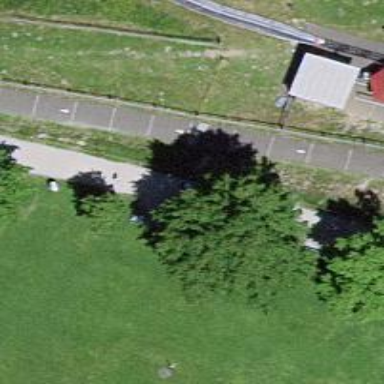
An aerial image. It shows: Bench.